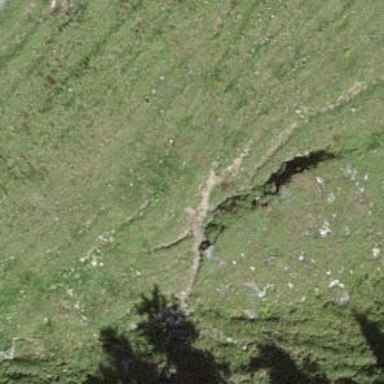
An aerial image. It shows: Path.